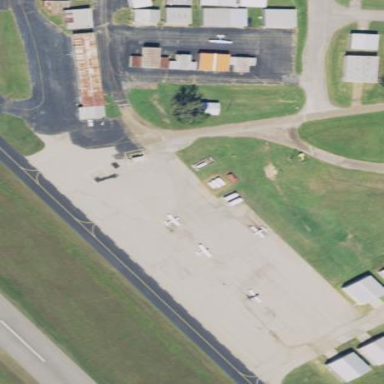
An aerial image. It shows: Asphalt apron at the airport.